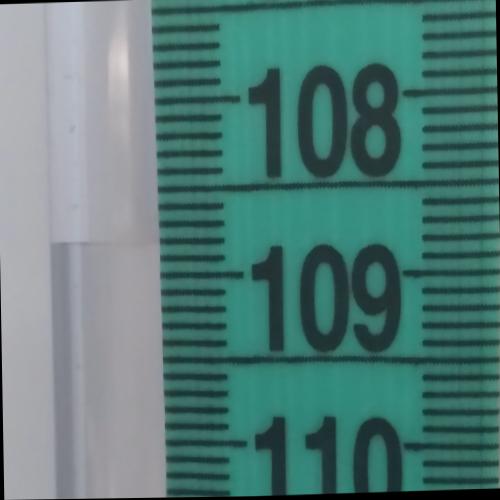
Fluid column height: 108.8 cm